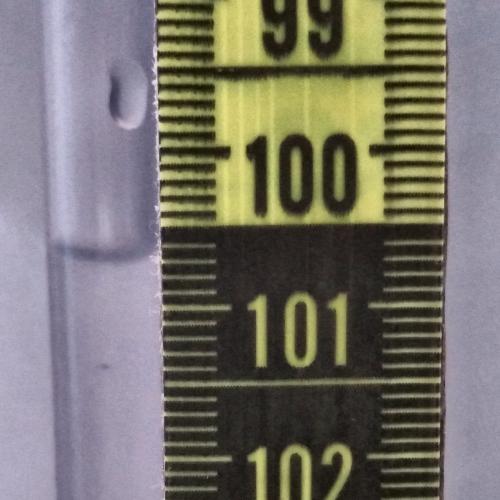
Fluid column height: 100.7 cm